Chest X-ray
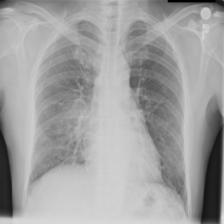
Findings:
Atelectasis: negative
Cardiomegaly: negative
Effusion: negative
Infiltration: negative
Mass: negative
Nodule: negative
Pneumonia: negative
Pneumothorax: negative
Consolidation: negative
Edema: negative
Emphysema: negative
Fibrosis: negative
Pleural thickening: negative
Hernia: negative